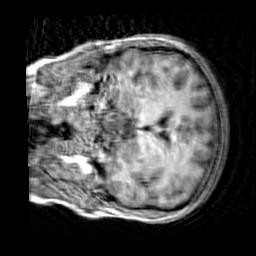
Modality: T1w
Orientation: coronal
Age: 29
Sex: female
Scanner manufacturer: siemens
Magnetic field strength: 3 T
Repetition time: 2.3 s
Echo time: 0.00303 s